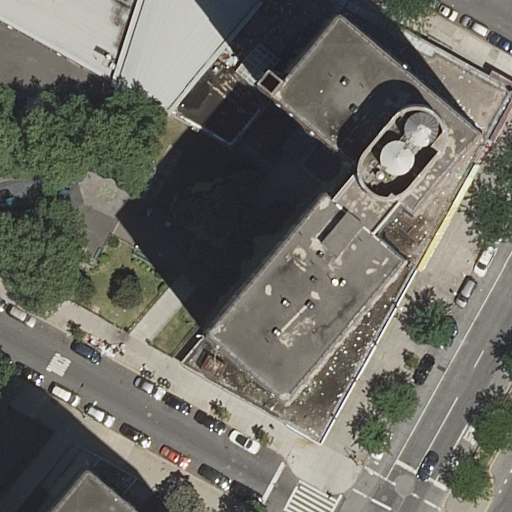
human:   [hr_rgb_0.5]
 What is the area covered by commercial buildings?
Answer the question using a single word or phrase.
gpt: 0m2

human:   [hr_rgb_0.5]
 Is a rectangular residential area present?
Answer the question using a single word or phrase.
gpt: no

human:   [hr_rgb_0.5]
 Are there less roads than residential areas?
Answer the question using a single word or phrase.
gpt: no

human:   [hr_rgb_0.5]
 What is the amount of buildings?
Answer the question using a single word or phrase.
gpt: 3

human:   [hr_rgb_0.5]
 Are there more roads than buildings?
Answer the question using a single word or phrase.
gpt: yes

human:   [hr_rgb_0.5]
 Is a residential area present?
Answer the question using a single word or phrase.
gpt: yes

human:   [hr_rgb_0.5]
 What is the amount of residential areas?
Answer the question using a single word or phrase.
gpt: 1

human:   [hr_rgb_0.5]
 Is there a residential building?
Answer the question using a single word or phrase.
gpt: yes

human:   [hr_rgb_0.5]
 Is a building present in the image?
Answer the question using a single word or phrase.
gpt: yes

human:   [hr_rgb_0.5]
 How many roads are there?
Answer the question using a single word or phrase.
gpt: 4

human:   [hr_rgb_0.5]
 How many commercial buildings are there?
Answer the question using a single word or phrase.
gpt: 0

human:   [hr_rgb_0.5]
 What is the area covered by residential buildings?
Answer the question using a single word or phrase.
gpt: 4882m2

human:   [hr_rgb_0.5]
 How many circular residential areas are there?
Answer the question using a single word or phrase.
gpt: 0

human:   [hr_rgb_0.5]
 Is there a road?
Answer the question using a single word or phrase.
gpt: yes

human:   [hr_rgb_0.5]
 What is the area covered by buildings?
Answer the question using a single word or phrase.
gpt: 4882m2

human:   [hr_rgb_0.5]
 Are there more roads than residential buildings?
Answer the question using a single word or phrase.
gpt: yes

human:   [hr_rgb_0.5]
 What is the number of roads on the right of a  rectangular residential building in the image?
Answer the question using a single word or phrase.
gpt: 0

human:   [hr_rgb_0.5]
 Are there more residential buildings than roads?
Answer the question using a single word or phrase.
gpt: no

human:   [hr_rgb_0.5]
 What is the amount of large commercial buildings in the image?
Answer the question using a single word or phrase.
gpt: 0

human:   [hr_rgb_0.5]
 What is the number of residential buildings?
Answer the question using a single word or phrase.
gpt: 3

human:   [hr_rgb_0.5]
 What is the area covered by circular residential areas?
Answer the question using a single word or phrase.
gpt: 0m2

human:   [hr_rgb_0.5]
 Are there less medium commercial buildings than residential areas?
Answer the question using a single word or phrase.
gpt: yes

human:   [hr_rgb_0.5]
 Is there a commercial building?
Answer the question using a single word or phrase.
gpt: no

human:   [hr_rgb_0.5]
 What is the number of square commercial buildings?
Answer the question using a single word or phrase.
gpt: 0

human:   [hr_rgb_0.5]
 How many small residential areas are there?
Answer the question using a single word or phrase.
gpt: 0

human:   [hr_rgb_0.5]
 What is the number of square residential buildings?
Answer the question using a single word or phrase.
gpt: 0

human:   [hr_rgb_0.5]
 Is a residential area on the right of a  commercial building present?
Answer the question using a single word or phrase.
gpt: no

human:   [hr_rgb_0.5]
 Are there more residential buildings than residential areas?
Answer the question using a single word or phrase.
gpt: yes

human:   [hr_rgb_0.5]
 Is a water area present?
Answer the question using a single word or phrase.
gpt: no

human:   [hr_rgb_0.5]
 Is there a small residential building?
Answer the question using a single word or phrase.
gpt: no

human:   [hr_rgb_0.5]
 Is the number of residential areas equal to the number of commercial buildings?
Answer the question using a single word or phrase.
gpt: no

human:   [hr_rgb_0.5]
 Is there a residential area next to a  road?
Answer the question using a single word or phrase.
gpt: yes

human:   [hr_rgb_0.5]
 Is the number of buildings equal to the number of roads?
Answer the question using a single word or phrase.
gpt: no

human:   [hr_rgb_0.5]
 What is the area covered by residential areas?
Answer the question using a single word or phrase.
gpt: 1191m2

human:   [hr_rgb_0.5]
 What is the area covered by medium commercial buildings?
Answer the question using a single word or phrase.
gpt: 0m2

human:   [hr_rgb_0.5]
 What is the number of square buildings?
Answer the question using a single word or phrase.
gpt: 0

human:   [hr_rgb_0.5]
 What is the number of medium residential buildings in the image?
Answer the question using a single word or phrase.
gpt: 0

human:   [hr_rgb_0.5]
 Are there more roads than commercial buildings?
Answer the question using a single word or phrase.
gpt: yes

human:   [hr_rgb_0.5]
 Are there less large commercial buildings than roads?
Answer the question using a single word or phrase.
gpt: yes

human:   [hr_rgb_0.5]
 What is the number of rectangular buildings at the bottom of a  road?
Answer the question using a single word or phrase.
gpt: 0

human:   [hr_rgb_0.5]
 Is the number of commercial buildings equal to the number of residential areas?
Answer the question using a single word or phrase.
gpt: no

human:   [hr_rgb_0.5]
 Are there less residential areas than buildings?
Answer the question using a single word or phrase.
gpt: yes

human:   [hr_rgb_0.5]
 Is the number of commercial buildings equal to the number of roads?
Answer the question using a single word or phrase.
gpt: no

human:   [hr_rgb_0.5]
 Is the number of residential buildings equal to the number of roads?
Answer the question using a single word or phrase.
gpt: no

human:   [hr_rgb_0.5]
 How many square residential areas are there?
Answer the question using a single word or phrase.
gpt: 0

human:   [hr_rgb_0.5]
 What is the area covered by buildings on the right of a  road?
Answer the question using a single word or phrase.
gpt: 2556m2

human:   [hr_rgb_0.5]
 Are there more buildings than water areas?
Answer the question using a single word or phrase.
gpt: yes

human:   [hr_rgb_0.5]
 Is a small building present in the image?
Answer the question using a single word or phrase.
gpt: no

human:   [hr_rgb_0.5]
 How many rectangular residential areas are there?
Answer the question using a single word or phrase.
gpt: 0

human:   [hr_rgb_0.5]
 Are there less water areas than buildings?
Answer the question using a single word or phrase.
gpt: yes

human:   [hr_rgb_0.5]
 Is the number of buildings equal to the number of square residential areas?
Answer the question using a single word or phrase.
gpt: no

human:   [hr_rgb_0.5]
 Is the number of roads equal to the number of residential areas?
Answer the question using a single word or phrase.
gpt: no

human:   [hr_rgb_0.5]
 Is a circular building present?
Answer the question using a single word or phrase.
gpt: no

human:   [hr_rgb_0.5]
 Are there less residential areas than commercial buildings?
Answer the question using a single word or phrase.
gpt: no

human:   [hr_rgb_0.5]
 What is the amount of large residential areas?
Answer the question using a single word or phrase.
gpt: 1

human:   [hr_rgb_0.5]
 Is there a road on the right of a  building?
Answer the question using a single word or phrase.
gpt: yes

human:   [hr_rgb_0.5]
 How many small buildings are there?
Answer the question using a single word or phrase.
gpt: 0

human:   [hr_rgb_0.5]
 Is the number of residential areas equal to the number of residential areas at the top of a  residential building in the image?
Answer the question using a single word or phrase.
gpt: yes

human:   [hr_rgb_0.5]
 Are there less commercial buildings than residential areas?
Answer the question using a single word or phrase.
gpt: yes

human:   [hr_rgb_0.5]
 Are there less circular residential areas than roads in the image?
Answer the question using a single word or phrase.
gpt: yes

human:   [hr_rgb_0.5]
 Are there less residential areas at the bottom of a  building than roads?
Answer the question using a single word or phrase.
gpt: yes

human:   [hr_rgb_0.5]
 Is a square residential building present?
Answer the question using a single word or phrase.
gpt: no

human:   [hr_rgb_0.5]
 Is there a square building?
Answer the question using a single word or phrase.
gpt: no

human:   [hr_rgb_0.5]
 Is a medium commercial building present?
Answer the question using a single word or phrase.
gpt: no